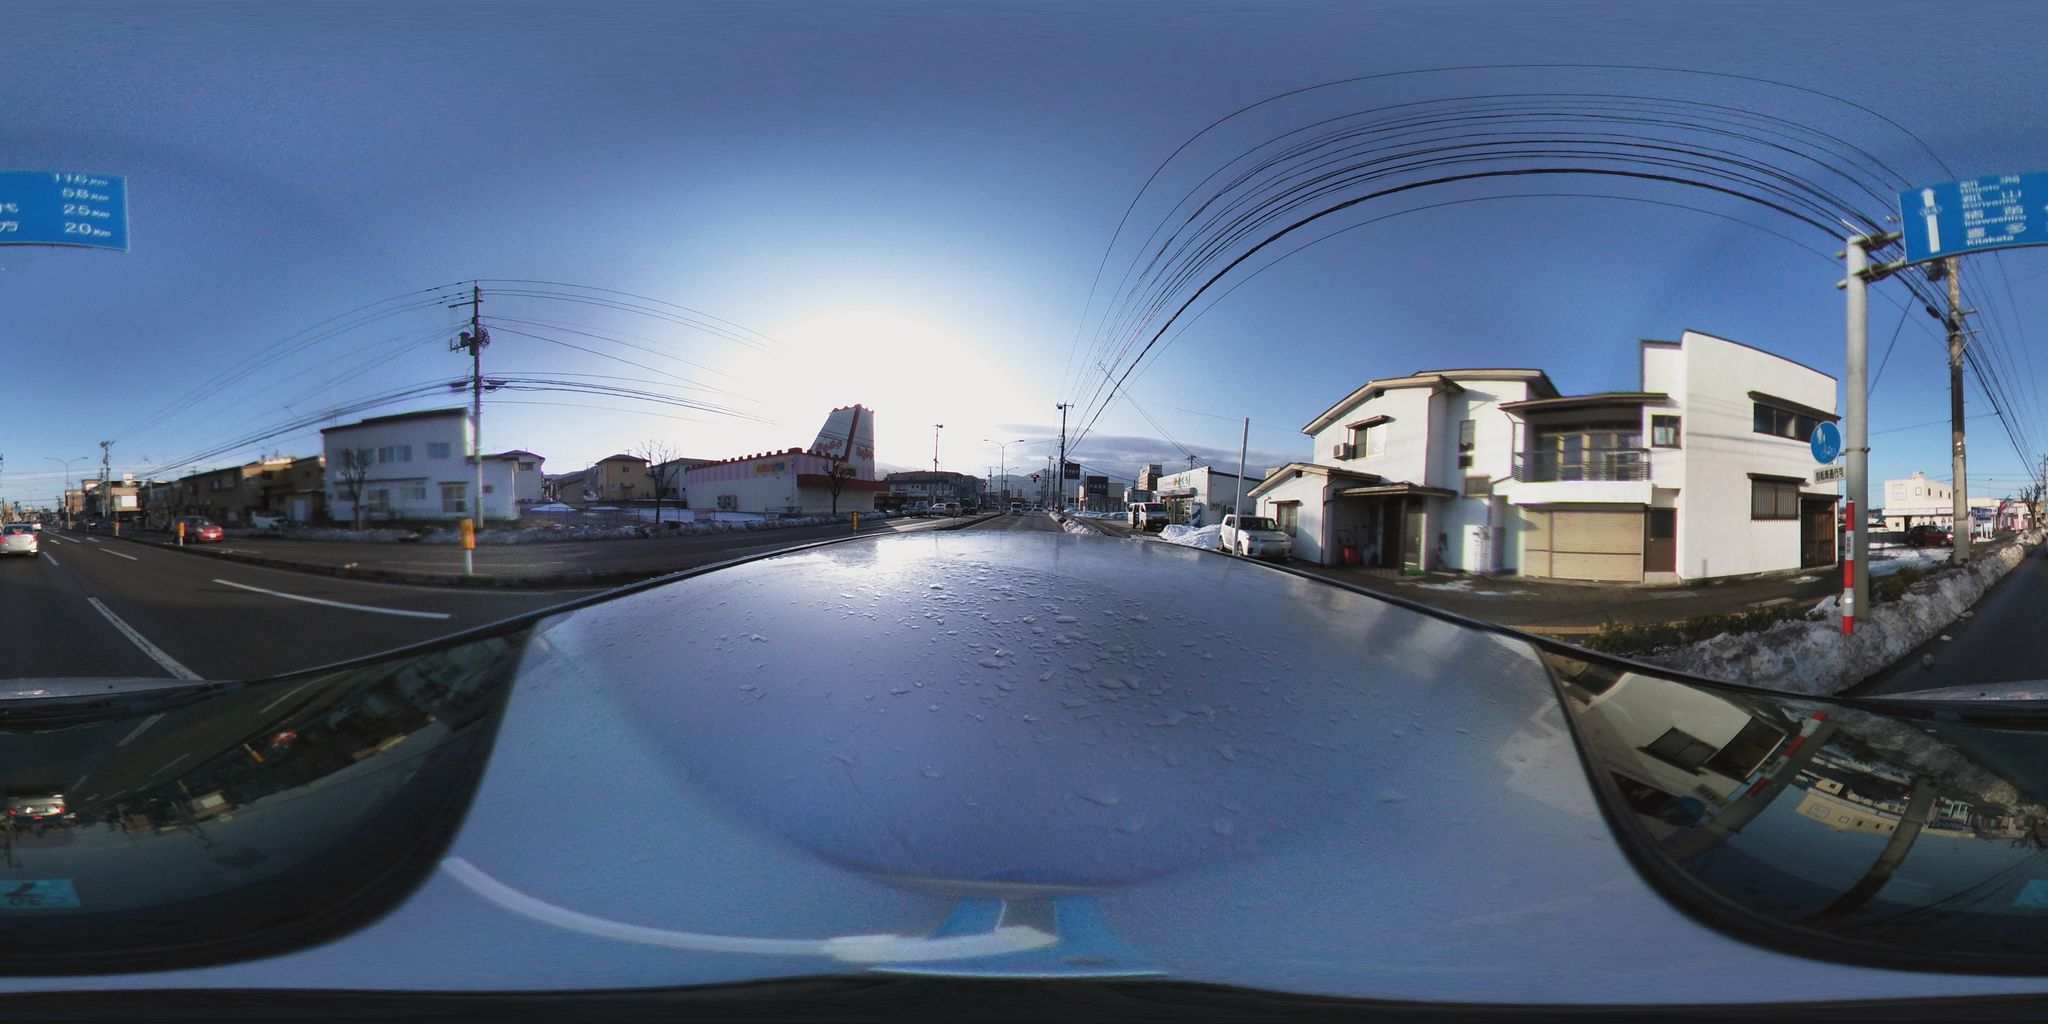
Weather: snowy
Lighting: day
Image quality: good
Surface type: driving surface
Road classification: footway
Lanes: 2.0
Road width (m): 3.8
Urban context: urban centre
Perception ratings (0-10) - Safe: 0.46, Lively: 6.31, Beautiful: 3.65, Boring: 8.16, Depressing: 6.83, Wealthy: 1.96